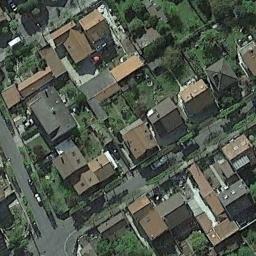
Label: dense_residential